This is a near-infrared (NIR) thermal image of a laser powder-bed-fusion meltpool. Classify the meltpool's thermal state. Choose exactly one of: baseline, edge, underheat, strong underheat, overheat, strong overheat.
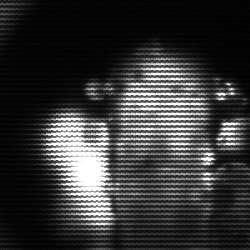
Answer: strong underheat